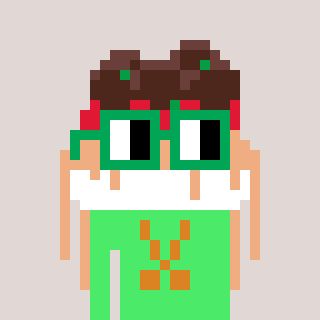
a pixel art character with square green glasses, a spaghetti-shaped head and a teal-colored body on a warm background